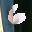
Label: 6